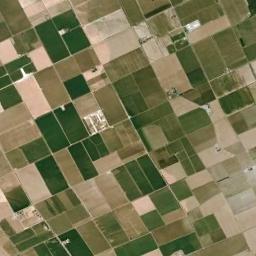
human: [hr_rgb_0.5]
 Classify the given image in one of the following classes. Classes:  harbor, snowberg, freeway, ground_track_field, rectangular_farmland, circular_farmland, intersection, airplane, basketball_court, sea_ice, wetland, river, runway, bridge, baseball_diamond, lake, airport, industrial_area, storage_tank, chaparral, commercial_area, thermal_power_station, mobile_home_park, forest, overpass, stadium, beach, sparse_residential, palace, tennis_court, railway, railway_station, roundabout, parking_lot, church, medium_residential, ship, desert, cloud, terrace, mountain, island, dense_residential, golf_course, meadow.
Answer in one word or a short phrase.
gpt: rectangular_farmland